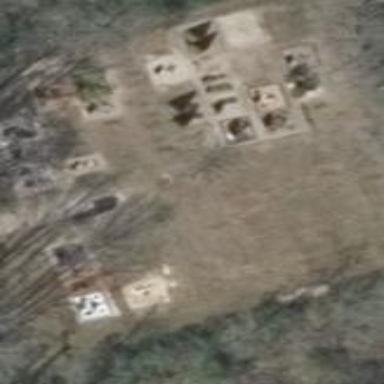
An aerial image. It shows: Cemetery.